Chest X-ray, PA view. Patient: 77 years old, sex M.
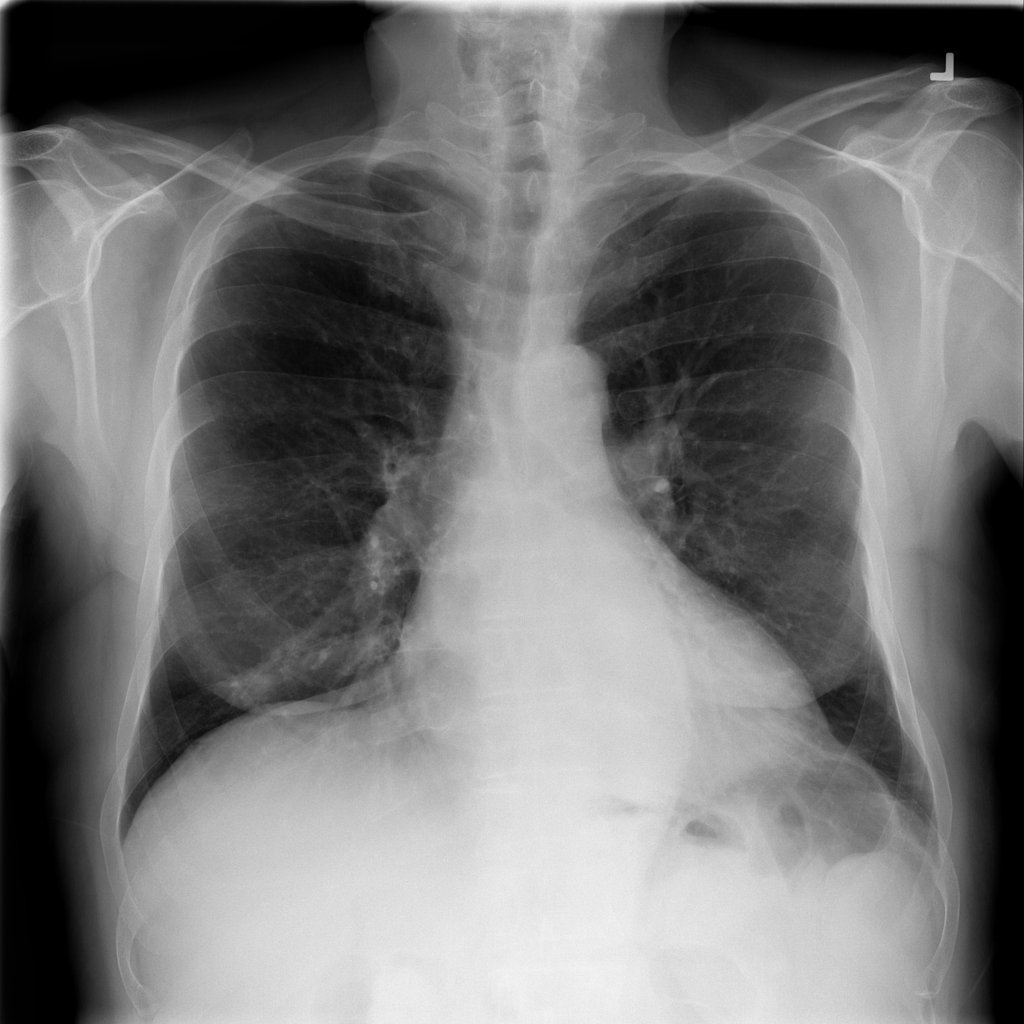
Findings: Infiltration